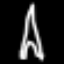
Label: The Eiffel Tower